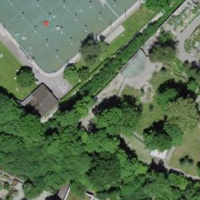
EUNIS habitat code: 53
Species observed at this site:
Euphorbia cyparissias